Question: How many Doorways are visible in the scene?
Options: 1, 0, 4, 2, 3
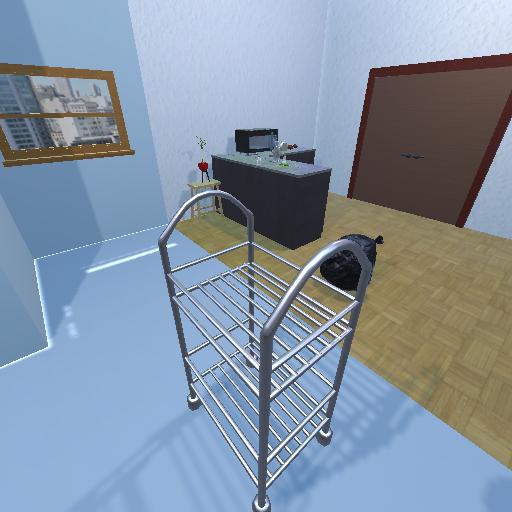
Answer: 1